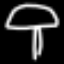
Label: mushroom